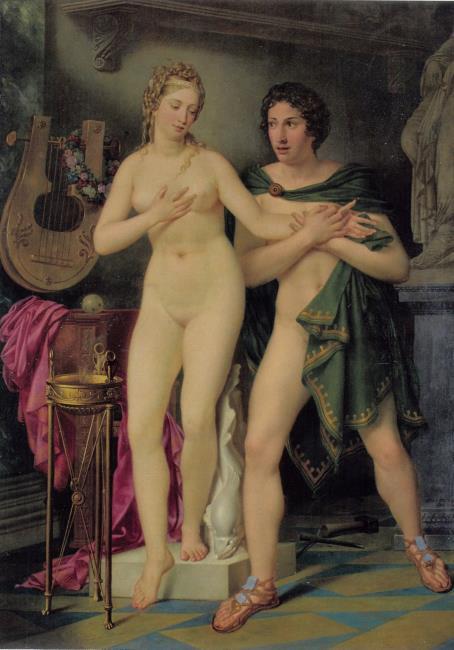
Title: Pymalion falls in love with the statue that comes to life as Galathea (Ovid, Metamorphoses, X 280)
Artist: Joseph Denis Odevaere
Earliest date: 1822
Latest date: 1822
Genre: painting
Iconography: censer
Keywords: Roman mythology, sculptor, female nude, male nude, censer, sculpture, lyre, sandal